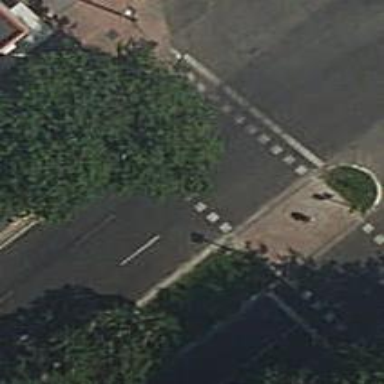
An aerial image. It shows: Road with traffic signals and zebra crossing with traffic signals.